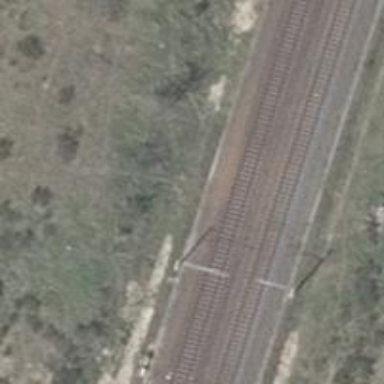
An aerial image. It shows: Railway signal.